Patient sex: M
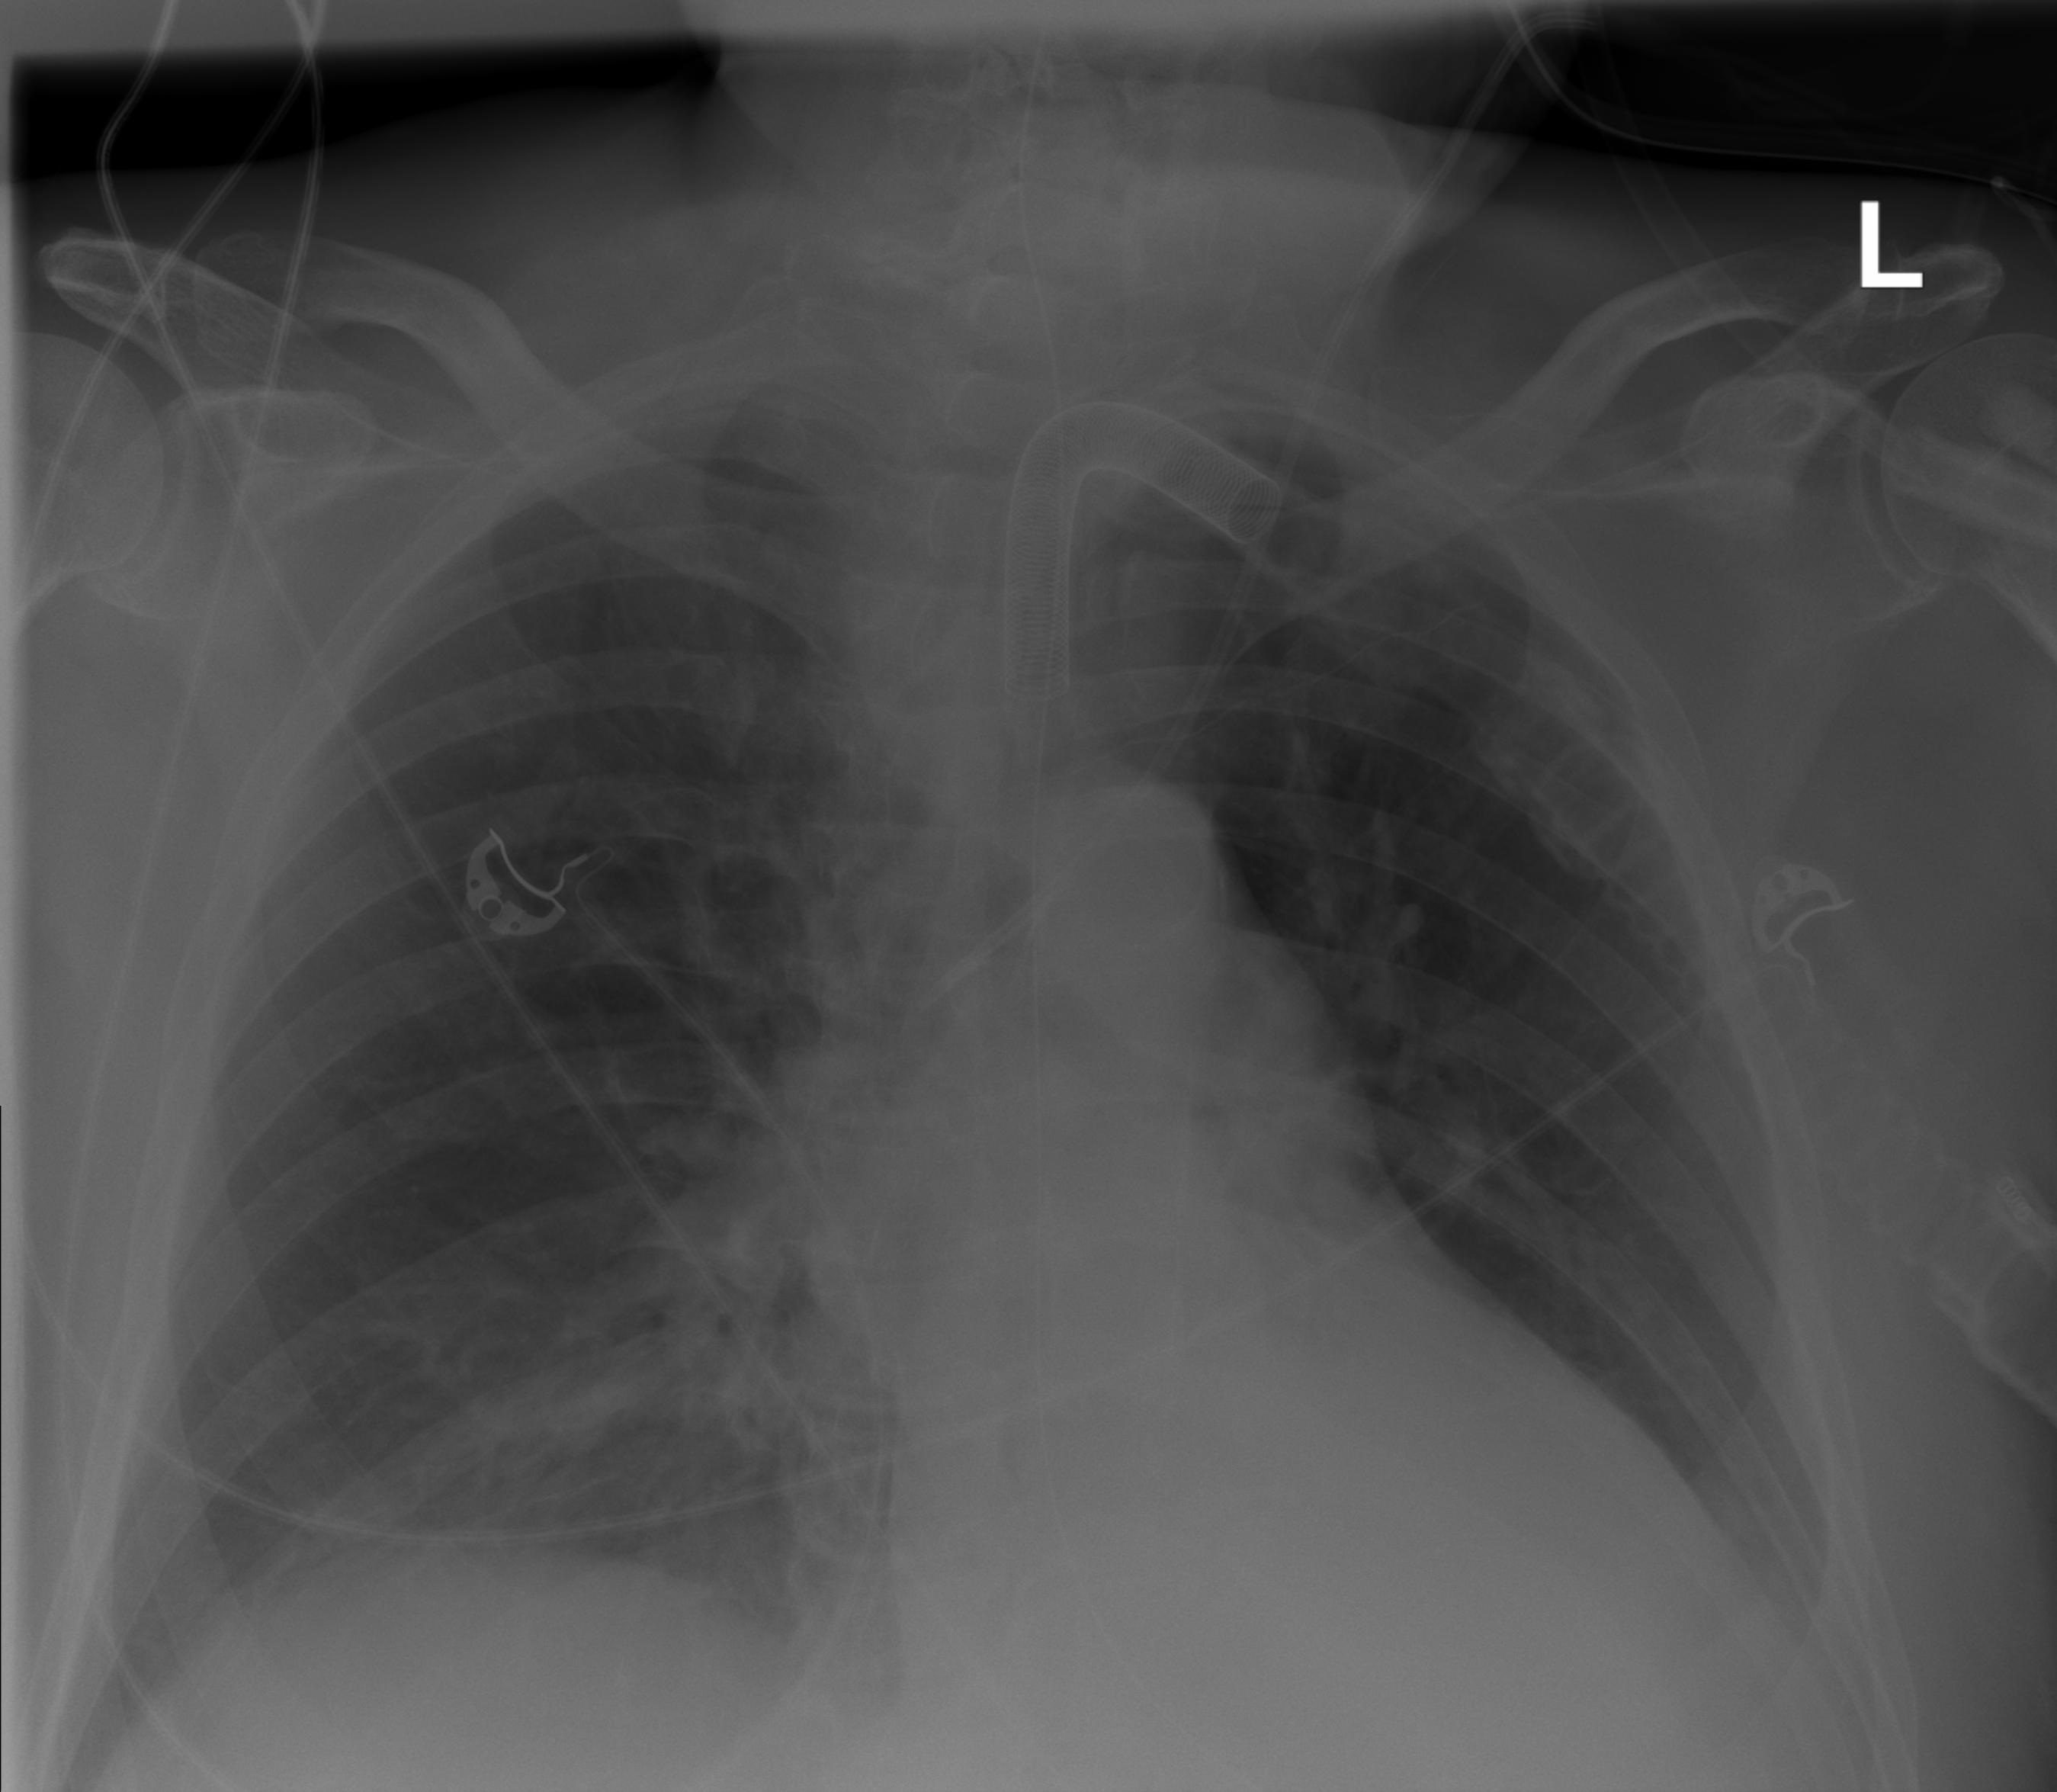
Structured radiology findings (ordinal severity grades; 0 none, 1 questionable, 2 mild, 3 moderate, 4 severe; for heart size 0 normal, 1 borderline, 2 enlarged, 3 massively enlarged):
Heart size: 0
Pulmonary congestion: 0
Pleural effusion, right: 0
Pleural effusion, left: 2
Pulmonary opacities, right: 0
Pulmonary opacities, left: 0
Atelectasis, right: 2
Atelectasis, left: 2